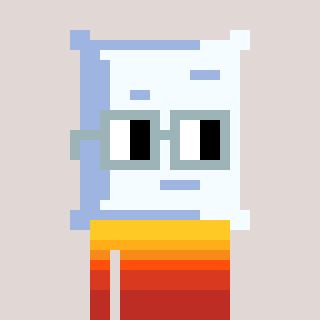
a pixel art character with square dark gray glasses, a pillow-shaped head and a foggrey-colored body on a warm background